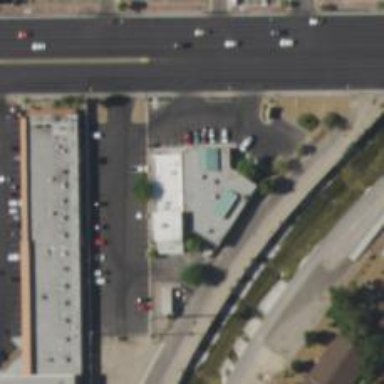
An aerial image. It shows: Veterinary facility.